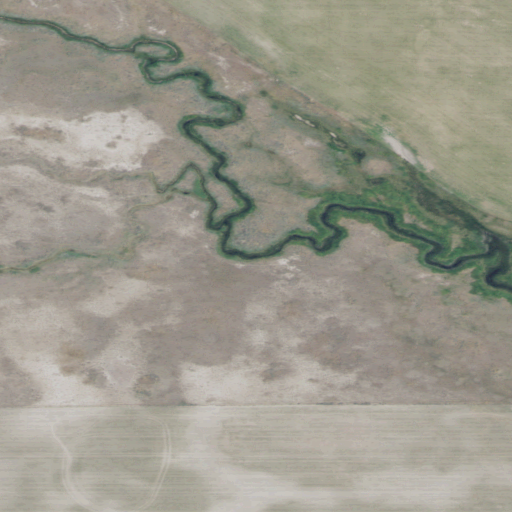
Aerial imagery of valley in Montana named South Fork Greenman Coulee containing grassland, cultivated crops, herbaceous wetlands, and shrub